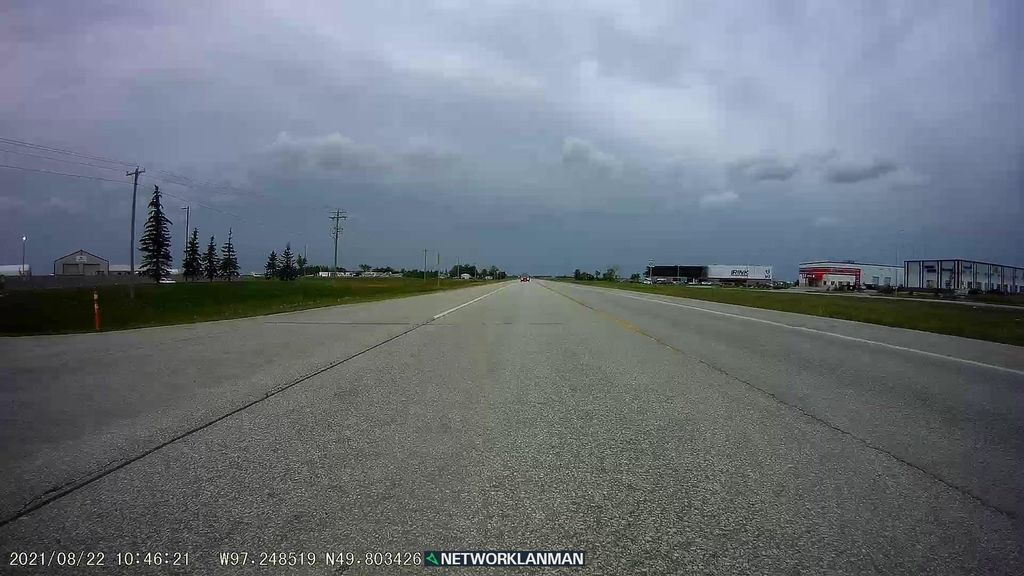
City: winnipeg